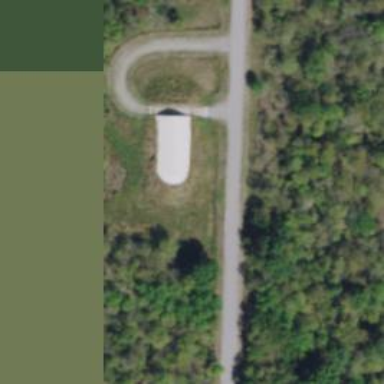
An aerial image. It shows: Military bunker.